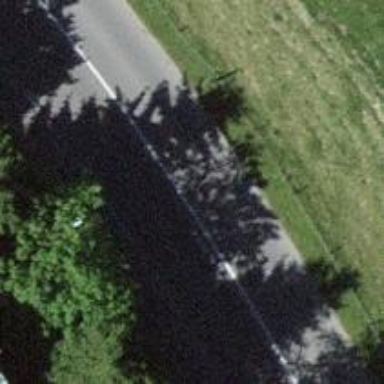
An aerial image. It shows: Secondary road with asphalt surface.